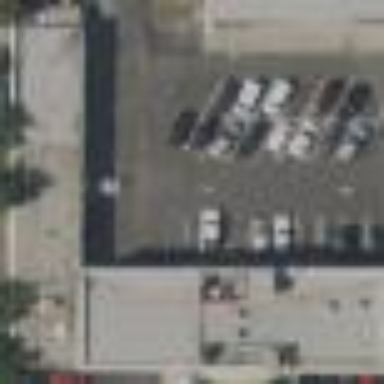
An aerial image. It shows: Commercial building.